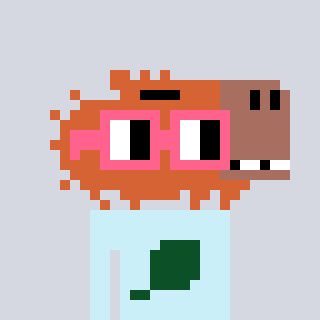
a pixel art character with square pink glasses, a capybara-shaped head and a cold-colored body on a cool background